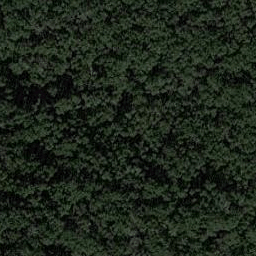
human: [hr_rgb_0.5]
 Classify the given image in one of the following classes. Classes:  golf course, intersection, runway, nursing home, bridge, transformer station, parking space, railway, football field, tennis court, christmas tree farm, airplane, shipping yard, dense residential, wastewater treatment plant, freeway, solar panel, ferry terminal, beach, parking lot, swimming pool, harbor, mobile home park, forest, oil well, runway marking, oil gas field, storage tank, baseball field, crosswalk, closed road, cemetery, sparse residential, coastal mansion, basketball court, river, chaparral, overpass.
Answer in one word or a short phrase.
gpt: forest